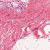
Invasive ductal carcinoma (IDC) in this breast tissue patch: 0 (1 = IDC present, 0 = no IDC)